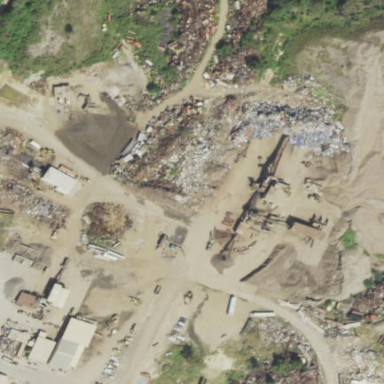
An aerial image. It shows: Industrial area designated as scrap yard.